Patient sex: F
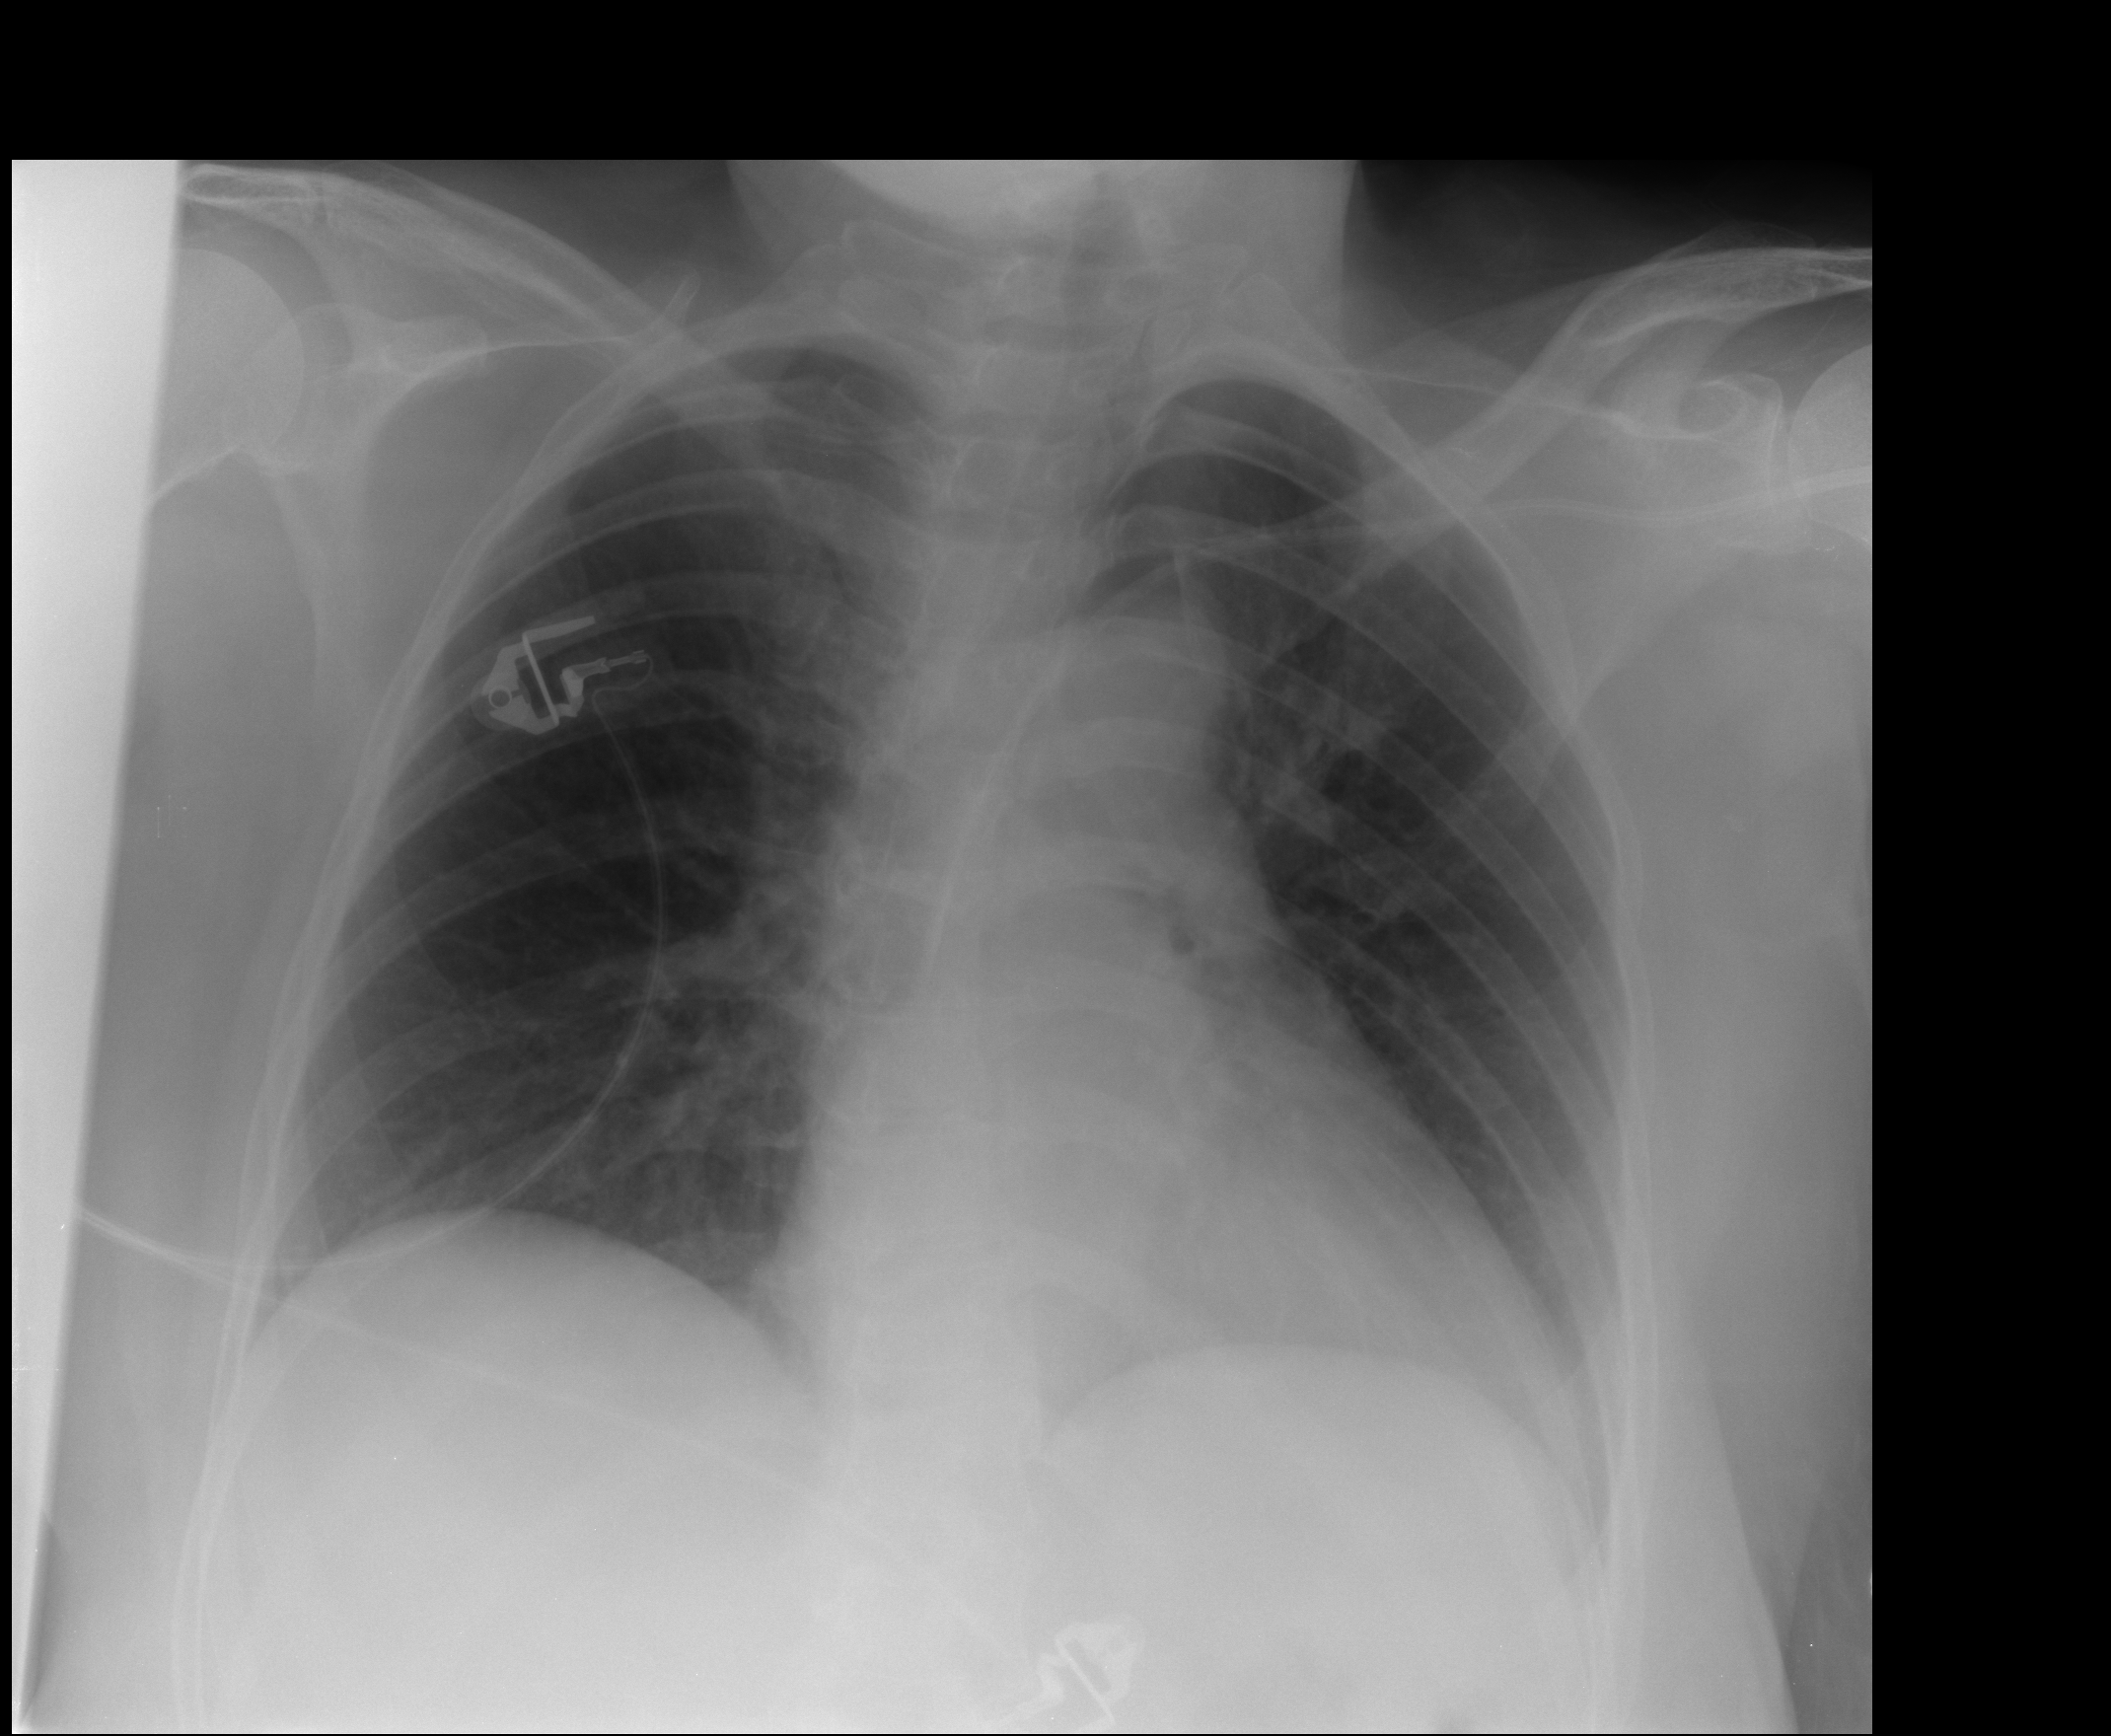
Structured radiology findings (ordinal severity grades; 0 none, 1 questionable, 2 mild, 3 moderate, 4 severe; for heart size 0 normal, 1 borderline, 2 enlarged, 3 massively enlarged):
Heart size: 0
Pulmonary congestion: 0
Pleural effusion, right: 0
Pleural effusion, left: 0
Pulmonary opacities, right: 0
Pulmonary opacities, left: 0
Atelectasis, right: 2
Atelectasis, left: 0